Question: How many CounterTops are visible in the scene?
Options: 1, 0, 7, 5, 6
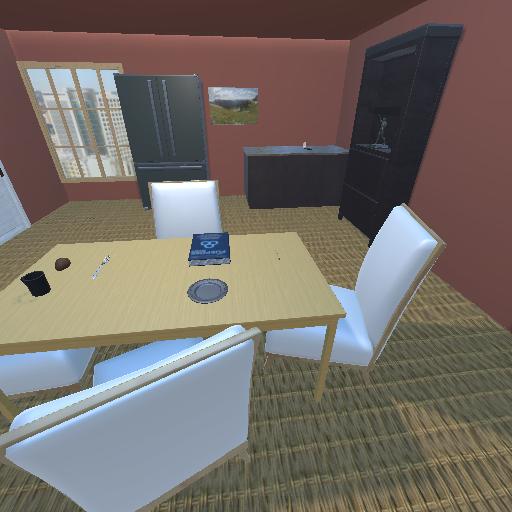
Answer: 1